Field crop: maize
Growth stage: 2
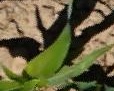
Species: maize